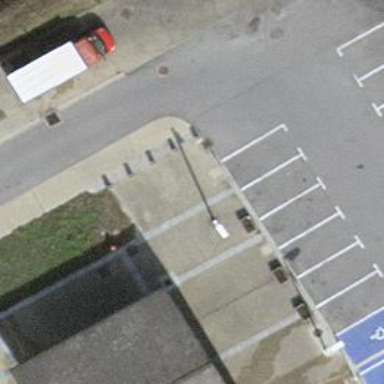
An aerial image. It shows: Concrete bollard.